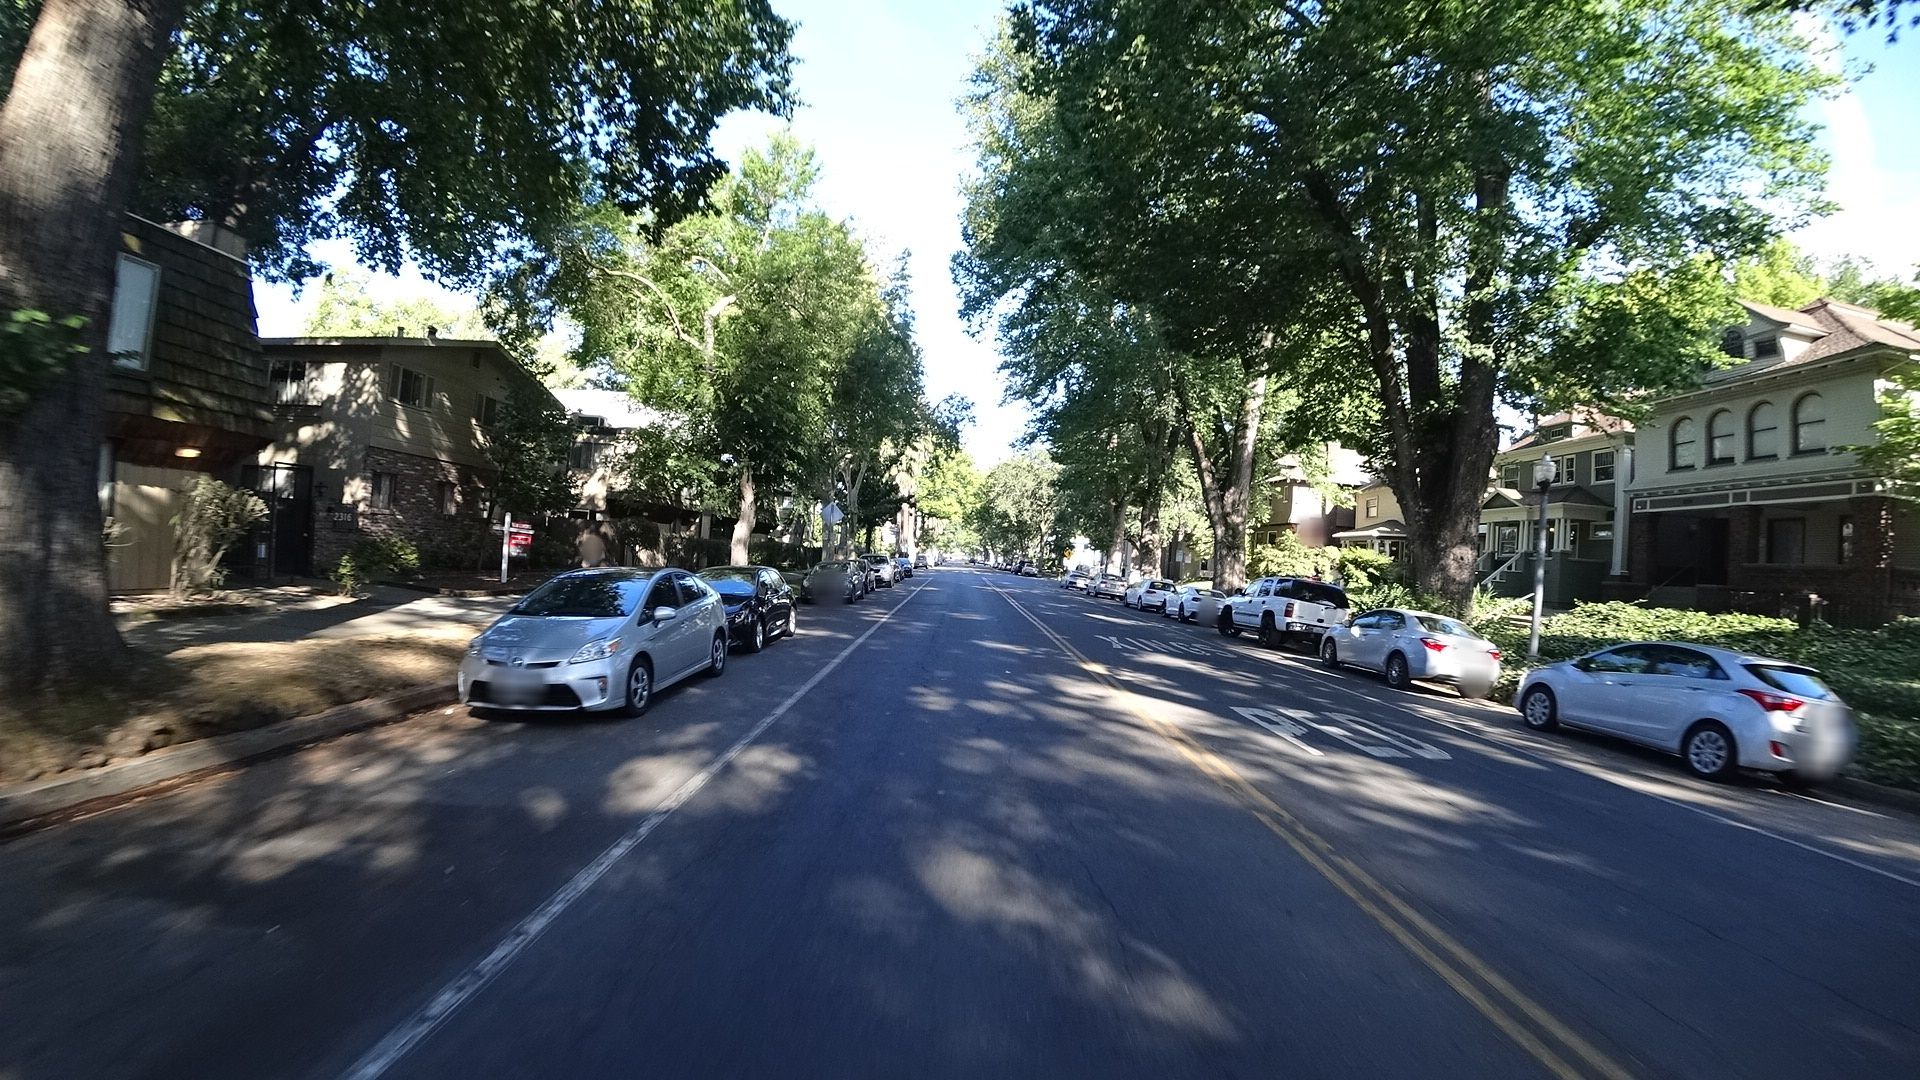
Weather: clear
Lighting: day
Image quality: good
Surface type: cycling surface
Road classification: footway
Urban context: urban centre
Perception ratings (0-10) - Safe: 9.23, Lively: 9.32, Beautiful: 9.31, Boring: 1.36, Depressing: 2.6, Wealthy: 8.02